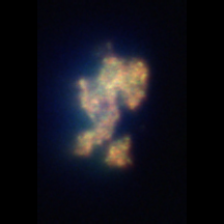
Taxon: Unknown_detritus
Group: Unknown